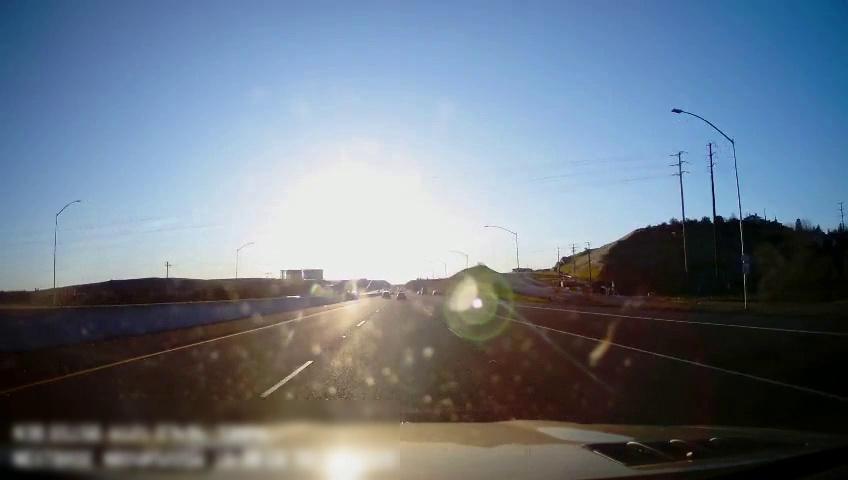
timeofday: Day
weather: Sunny
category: Drivable Space
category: Drivable Space
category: Lanes | Current Lane
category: Lanes | Current Lane
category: Lanes | Alternate Lane
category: Lanes | Alternate Lane
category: Lanes | Alternate Lane